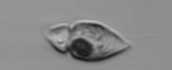
Label: Amphidinium